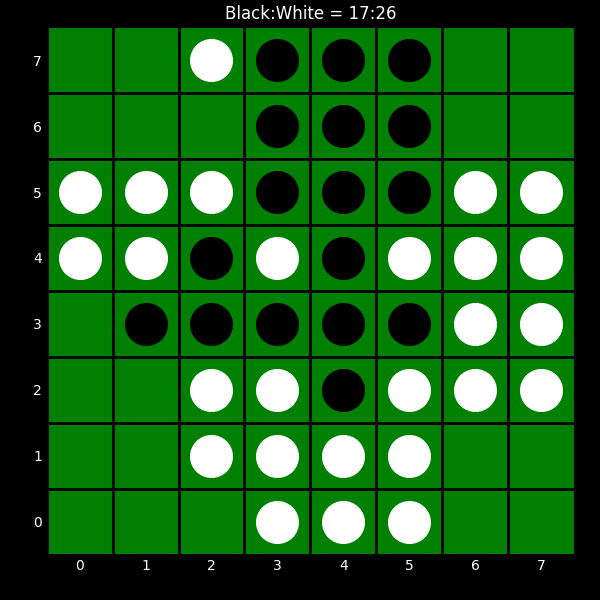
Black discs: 17
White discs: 26